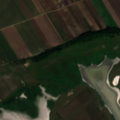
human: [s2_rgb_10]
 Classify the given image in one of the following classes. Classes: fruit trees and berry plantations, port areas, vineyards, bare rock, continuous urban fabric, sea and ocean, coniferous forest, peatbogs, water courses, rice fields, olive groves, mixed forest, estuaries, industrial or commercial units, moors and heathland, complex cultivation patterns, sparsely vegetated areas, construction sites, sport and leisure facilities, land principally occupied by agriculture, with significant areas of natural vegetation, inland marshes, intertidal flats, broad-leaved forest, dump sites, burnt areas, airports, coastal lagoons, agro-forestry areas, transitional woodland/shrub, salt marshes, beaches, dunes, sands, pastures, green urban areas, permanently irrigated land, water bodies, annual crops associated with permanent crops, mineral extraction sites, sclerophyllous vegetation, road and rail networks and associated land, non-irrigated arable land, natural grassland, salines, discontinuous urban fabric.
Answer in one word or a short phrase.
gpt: non-irrigated arable land, vineyards, natural grassland, water bodies